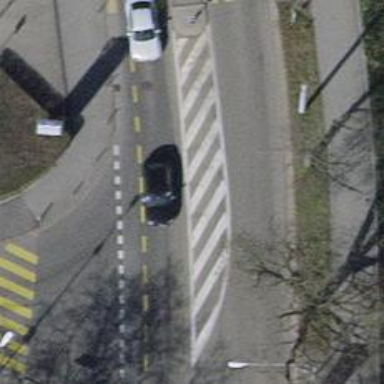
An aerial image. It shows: Tertiary road with asphalt surface. The road has designated cycle lane on the left.